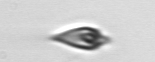
Label: Oxytoxum